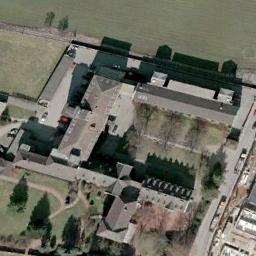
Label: church